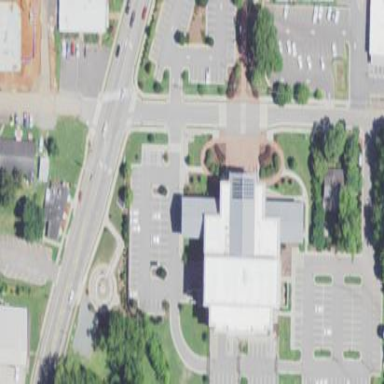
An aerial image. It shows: Courthouse building.